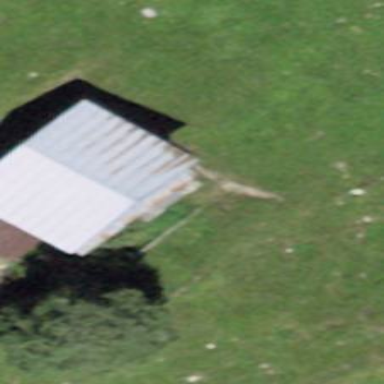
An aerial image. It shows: Shed building.